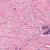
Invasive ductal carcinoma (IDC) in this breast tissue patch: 0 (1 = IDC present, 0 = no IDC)